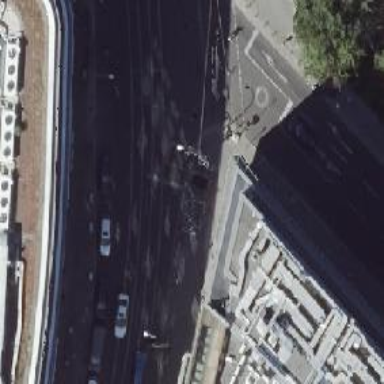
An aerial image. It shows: Subway entrance.